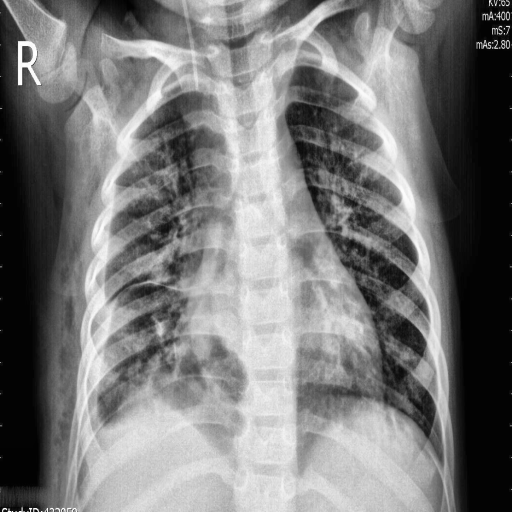
Finding: PNEUMONIA